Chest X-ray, AP view. Patient: 64 years old, sex M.
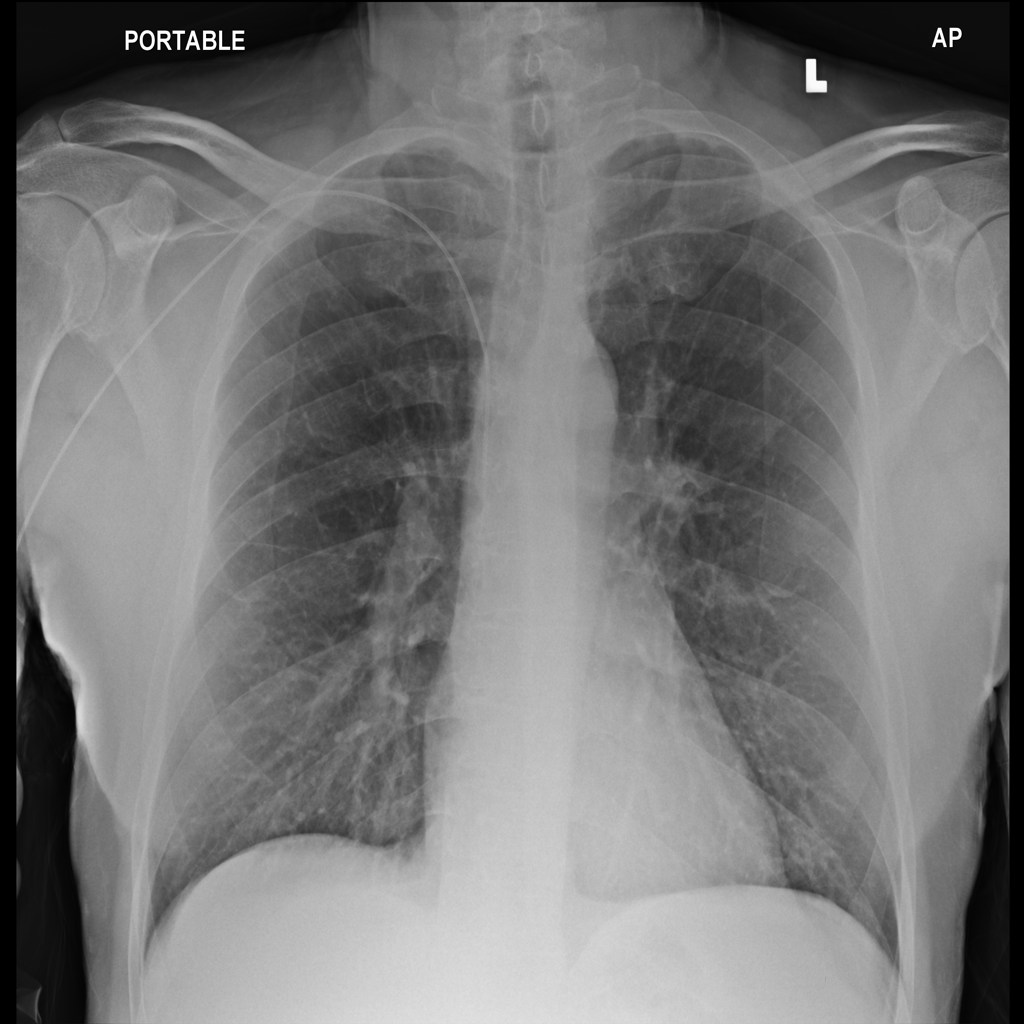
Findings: No Finding